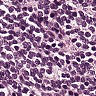
Metastatic tissue present: no